Interaction volume radius: 10 \u00c5
Interaction volume height: 15 \u00c5
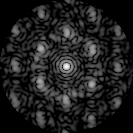
Disorder parameter: 0.561